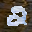
Label: 2